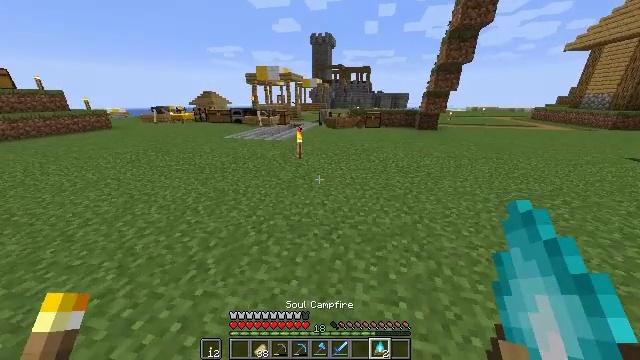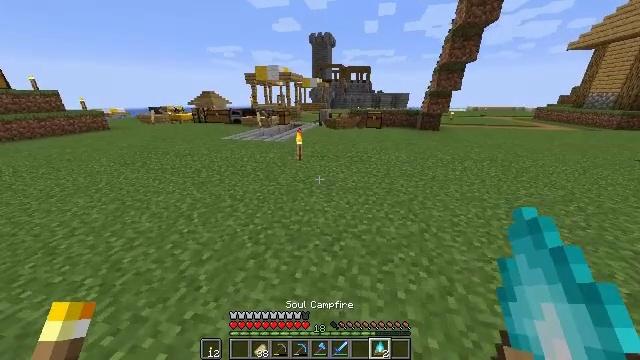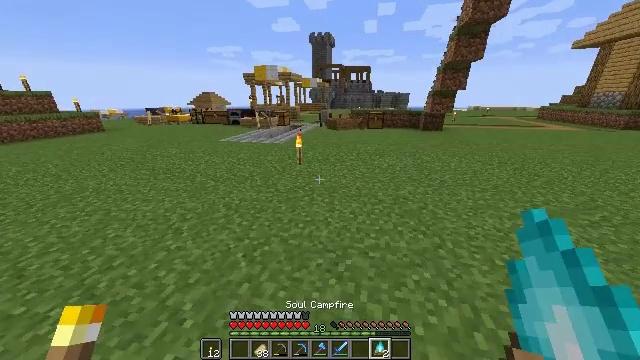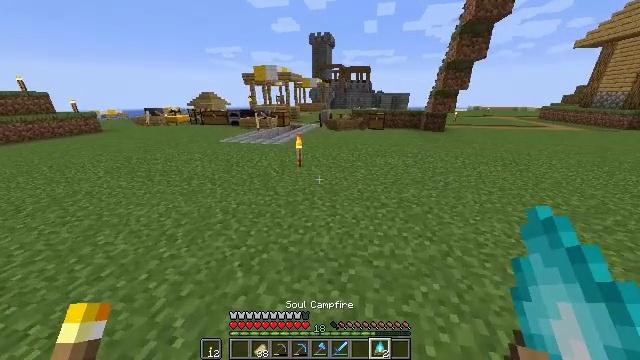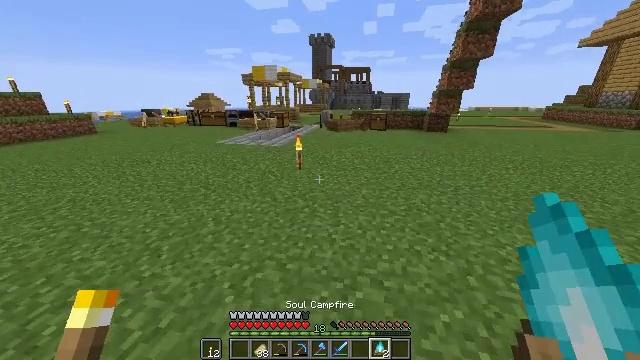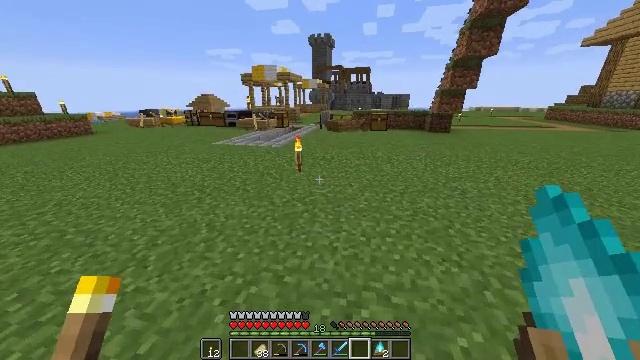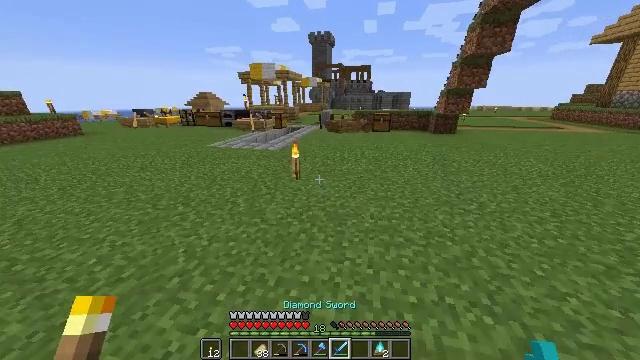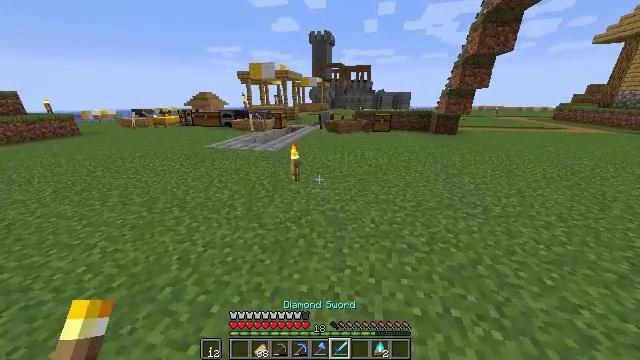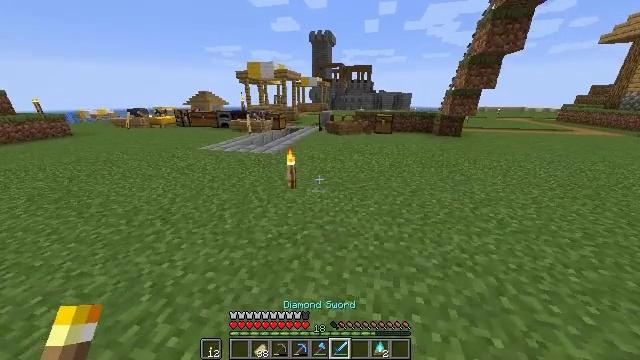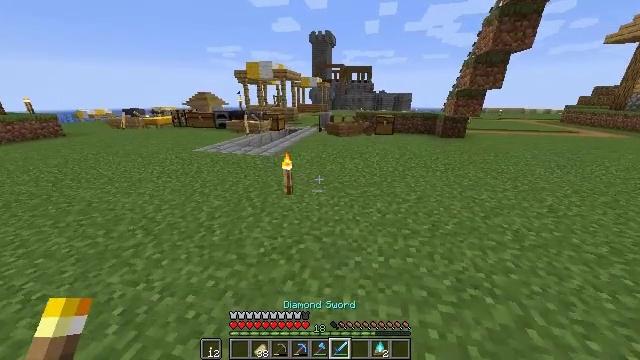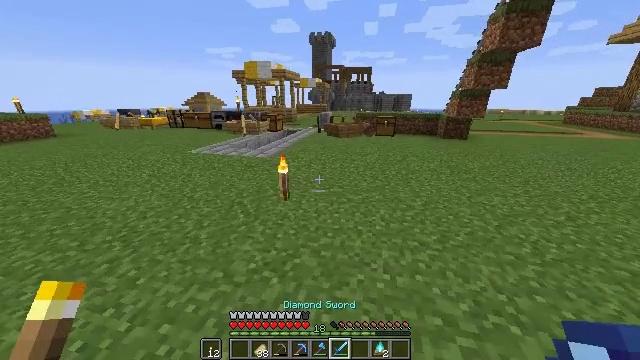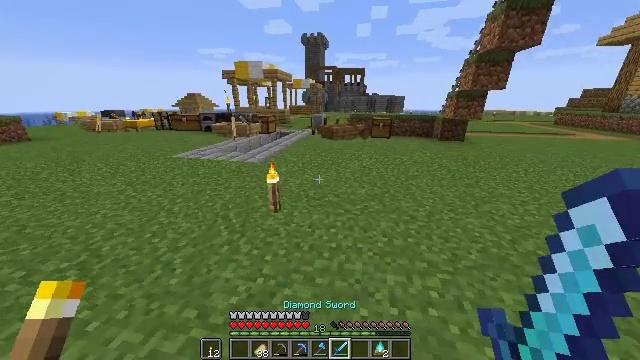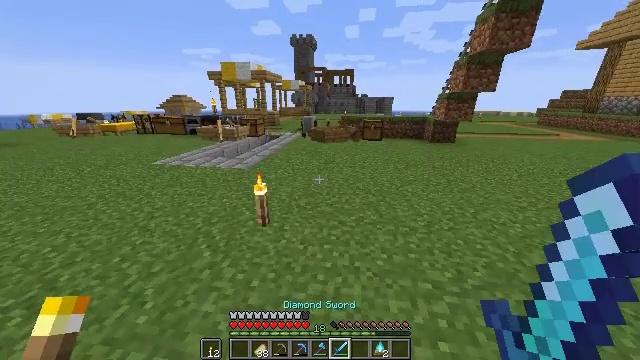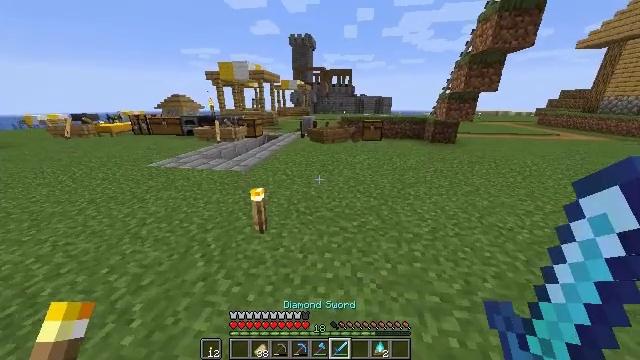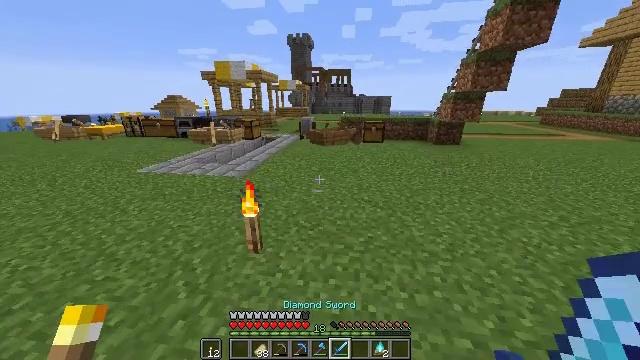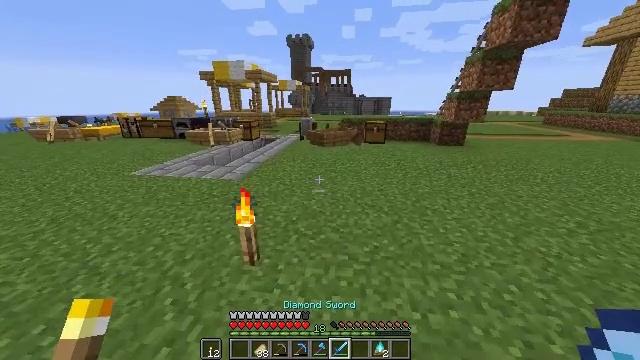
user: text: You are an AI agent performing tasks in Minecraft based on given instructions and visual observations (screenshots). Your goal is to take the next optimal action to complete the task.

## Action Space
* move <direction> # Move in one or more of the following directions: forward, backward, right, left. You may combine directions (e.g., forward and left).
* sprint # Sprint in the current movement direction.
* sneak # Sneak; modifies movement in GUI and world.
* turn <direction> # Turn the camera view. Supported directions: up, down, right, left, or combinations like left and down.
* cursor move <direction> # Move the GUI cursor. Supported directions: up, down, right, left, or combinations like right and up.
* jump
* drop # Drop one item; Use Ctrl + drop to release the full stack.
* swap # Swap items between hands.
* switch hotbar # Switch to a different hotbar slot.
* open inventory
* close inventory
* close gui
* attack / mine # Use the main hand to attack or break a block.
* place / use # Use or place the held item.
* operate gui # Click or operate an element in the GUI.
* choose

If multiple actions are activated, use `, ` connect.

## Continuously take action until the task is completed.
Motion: motion action
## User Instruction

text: Break the mature wheat plants.
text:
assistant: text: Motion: move forward
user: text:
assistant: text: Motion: move forward
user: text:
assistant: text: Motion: move forward, sprint
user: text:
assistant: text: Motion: move forward, sprint
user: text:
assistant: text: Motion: move forward, sprint
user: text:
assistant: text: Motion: move forward, sprint
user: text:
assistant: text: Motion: move forward
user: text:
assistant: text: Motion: move forward
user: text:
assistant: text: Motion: move forward, sprint
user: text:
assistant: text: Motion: move forward, sprint
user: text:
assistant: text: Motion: move forward, sprint, turn right
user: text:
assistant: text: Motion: move forward, turn right
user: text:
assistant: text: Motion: move forward
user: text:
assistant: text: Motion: move forward
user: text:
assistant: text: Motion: move forward, sprint
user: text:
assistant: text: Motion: move forward, sprint
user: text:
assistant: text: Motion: move forward, sprint
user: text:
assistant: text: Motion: move forward
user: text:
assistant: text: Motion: move forward
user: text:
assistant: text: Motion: move forward
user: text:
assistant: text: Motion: move forward, sprint
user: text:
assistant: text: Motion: move forward, sprint
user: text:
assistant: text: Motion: move forward, sprint, turn left
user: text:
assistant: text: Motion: move forward, turn left
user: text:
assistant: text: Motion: move forward, turn left
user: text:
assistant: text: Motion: move forward
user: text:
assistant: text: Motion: move forward, sprint
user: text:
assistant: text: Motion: move forward, sprint
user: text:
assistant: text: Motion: move forward, sprint
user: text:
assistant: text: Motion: move forward, turn right and up